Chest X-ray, AP view. Patient: 81 years old, sex F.
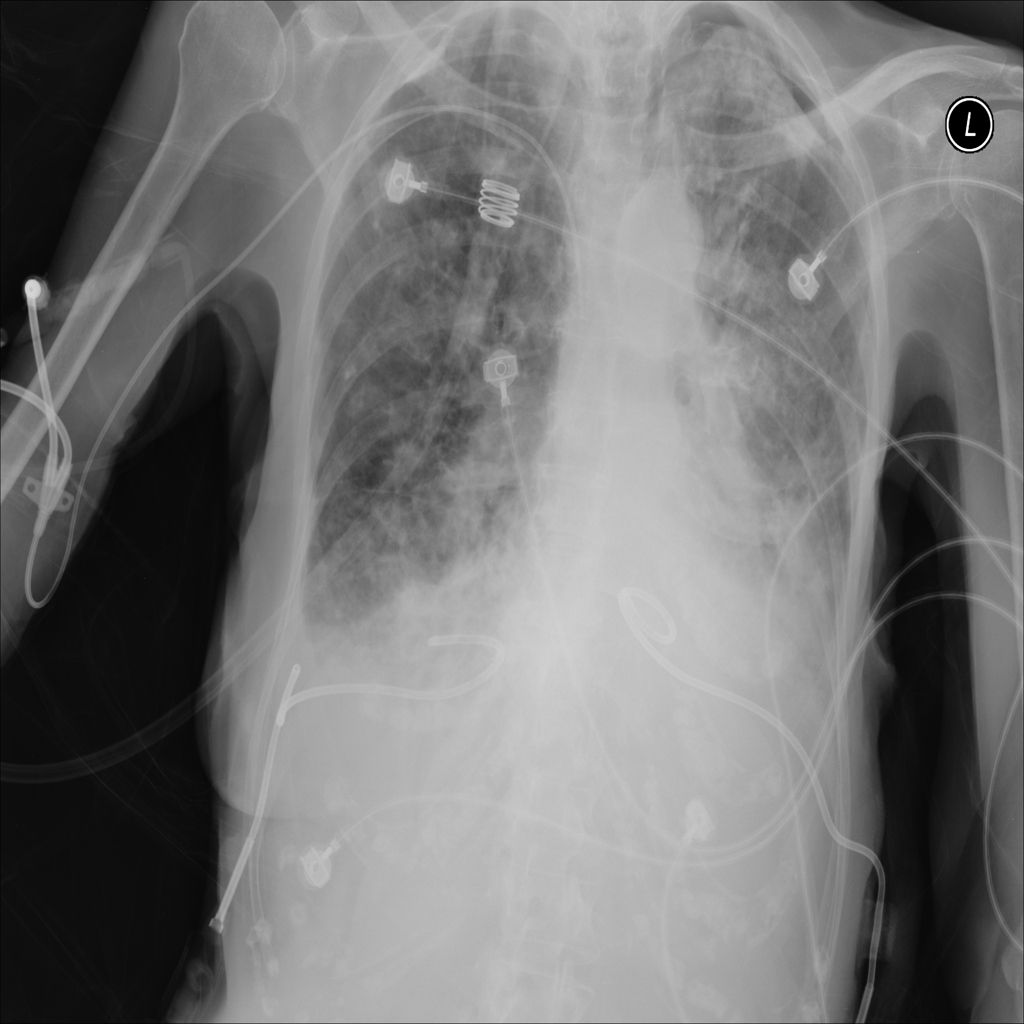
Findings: Infiltration